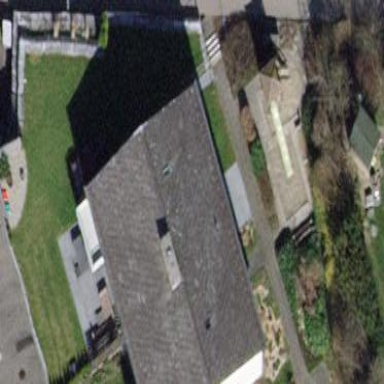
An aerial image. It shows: Building with tiled roof.